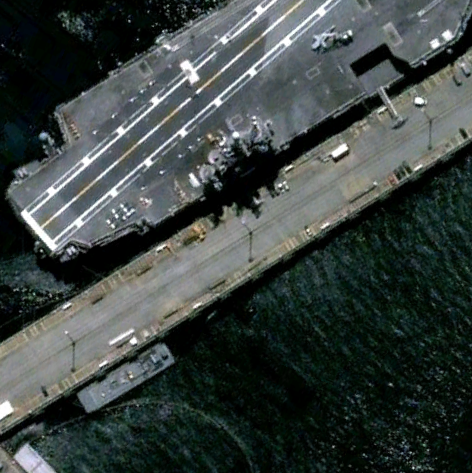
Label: aircraft_carrier